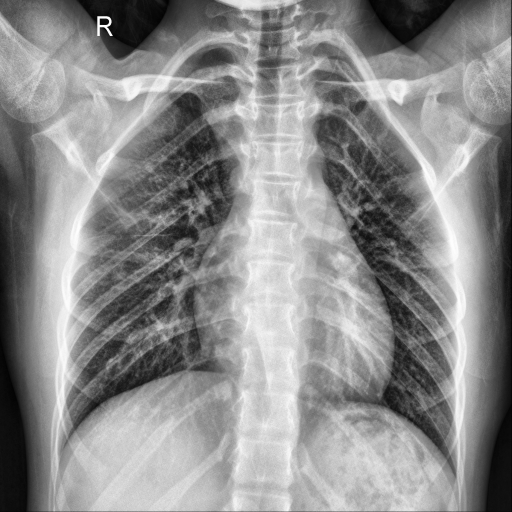
Finding: NORMAL